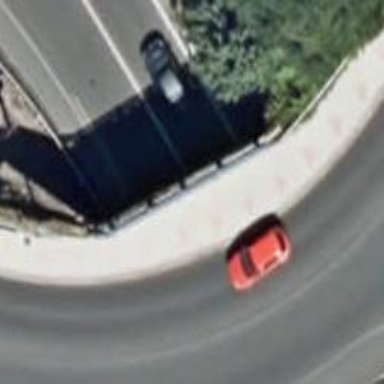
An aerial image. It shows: Sidewalk on bridge.